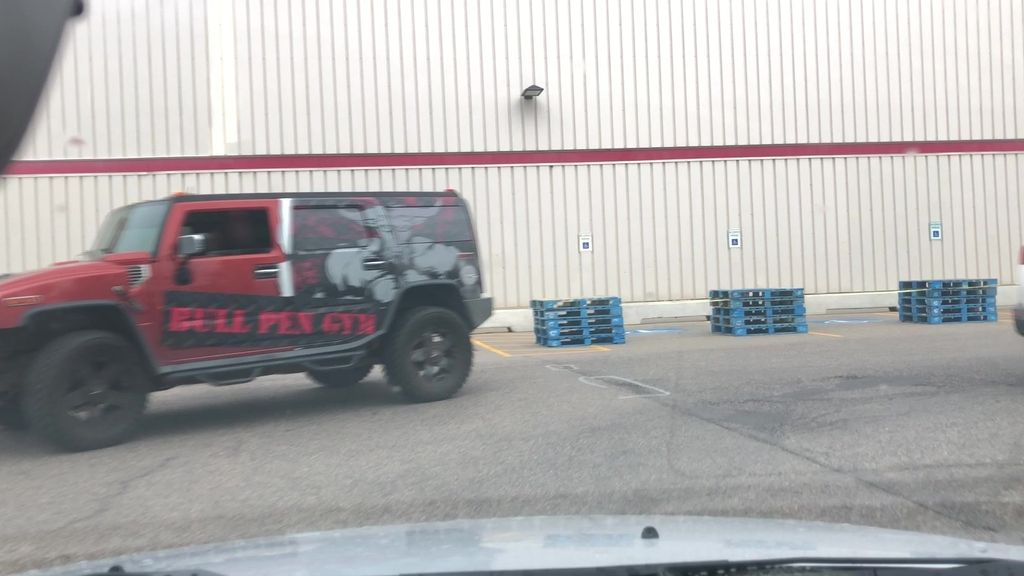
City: edmonton